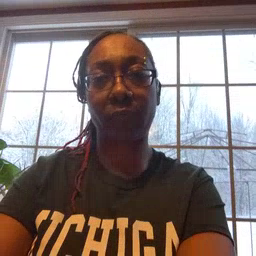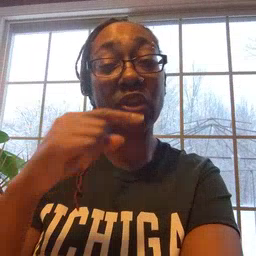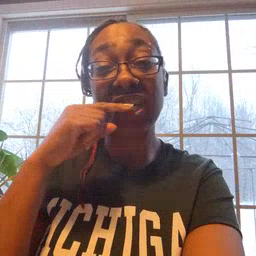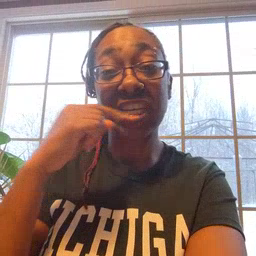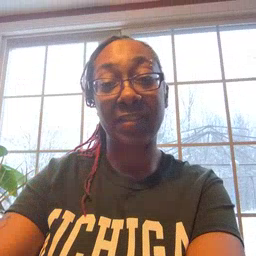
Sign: toothbrush